Question: I have a panel where I place several mini-panels, side-by-side, with different sizes and colors, and they should occupy the entire parent panel (horizontally).
For this I use BorderLayout (for the parent panel), and BoxLayout for a sub-panel where I place all the mini-panels (see code below). It does work and behave correctly uppon resizing and everything. However, as the number of mini-panels becomes larger, a strange behaviour occurs: empty space appears at the end of the parent panel.

I think I found that this is a streching bug in the layout managers, because in order to strech the panels, the layout manager tries to add a single pixel to each mini-panel. However, when the number of mini-panels is large, adding a single pixel to every one will result in adding many pixels and going beyond the size of the parent. Thus, the layout manager ends up not adding any pixels to any mini-panel, resulting in the empty space.
Here is my SSCCE:
(try running, and streching the window, to understand the problem)
'''
package com.myPackage;
import java.awt.*;
import java.util.Vector;
import javax.swing.BorderFactory;
import javax.swing.BoxLayout;
import javax.swing.JFrame;
import javax.swing.JPanel;
public class ColoredPanels extends JPanel
{
/* Content information. */
private Vector<Integer> partitions;
private Vector<Color> colors;
/* Panel where the content panels will go. */
private JPanel contentHolder;
private final int defaultHeight = 20;
public ColoredPanels(Vector<Integer> partitions, Vector<Color> colors)
{
assert partitions != null;
assert !partitions.isEmpty();
assert colors != null;
assert !colors.isEmpty();
assert colors.size() == partitions.size();
this.partitions = partitions;
this.colors = colors;
/* Set layout manager. */
setLayout(new BorderLayout());
/* Create the content holder. */
contentHolder = new JPanel();
contentHolder.setLayout(new BoxLayout(contentHolder, BoxLayout.X_AXIS));
this.add(contentHolder, BorderLayout.NORTH);
/* Fill content holder with colored panels. */
createPanels();
}
private void createPanels()
{
assert partitions != null;
assert !partitions.isEmpty();
assert colors != null;
assert !colors.isEmpty();
assert colors.size() == partitions.size();
for (int i = 0; i < partitions.size(); i++)
{
JPanel newPanel = new JPanel();
newPanel.setBackground(colors.get(i));
newPanel.setPreferredSize(new Dimension(partitions.get(i), defaultHeight));
newPanel.setMinimumSize(new Dimension(1, defaultHeight));
contentHolder.add(newPanel);
}
}
public static void main(String[] in)
{
Vector<Integer> sizes = new Vector<Integer>();
Vector<Color> cols = new Vector<Color>();
/* Make 100 random sizes, and use two colors. */
for (int i = 0; i < 100; i++)
{
int size = (int)Math.round(1 + Math.random() * 10);
sizes.add(size);
cols.add((i%2 == 0)? Color.red : Color.green);
}
ColoredPanels panels = new ColoredPanels(sizes, cols);
panels.setBorder(BorderFactory.createLineBorder(Color.yellow, 1));
JFrame newFrame = new JFrame();
newFrame.getContentPane().add(panels);
newFrame.pack();
newFrame.setVisible(true);
}
}
'''
How do I avoid this behaviour? I want my panels to occupy the whole container.
The mini-panels are intended to have (once this is resolved) mouse listeners. Thus, painting solutions are unfortunatelly avoidable.
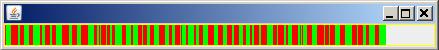
Answer: Layout problems are solved by ... LayoutManagers :-) If one doesn't what you want it to do, implement the behaviour you want.
So if the core BoxLayout simply ignores pixels due to rounding errors, subclass and make it distribute those pixels as needed. A very raw quick example:
'''
public static class XBoxLayout extends BoxLayout {
enum Strategy {
NONE,
STRETCH_LAST,
DISTRUBUTE
}
private Strategy strategy;
public XBoxLayout(Container target, int axis, Strategy strategy) {
super(target, axis);
this.strategy = strategy;
}
@Override
public void layoutContainer(Container target) {
super.layoutContainer(target);
if (Strategy.NONE == strategy) return;
Insets targetInsets = target.getInsets();
int targetSize = target.getWidth() - targetInsets.left - targetInsets.right;
int childSum = 0;
for (Component child : target.getComponents()) {
childSum += child.getWidth();
}
if (targetSize > childSum) {
int excess = targetSize - childSum;
distribute(target, excess);
}
}
private void distribute(Container target, int excess) {
System.out.println("childCount/rounding excess " + target.getComponentCount() + "/" + excess);
if (Strategy.STRETCH_LAST == strategy) {
Component lastChild = target.getComponent(target
.getComponentCount() - 1);
lastChild.setSize(lastChild.getWidth() + excess,
lastChild.getHeight());
} else {
int firstToDistribute = target.getComponentCount() - excess;
int summedOffset = 0;
for(int index = firstToDistribute; index < target.getComponentCount(); index++) {
Component child = target.getComponent(index);
Rectangle bounds = child.getBounds();
bounds.x += summedOffset++;
bounds.width += 1;
child.setBounds(bounds);
}
}
}
}
'''